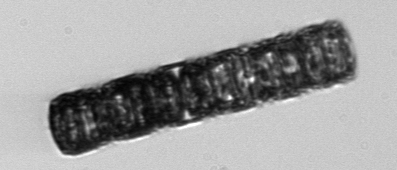
Label: Paralia_sulcata